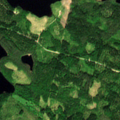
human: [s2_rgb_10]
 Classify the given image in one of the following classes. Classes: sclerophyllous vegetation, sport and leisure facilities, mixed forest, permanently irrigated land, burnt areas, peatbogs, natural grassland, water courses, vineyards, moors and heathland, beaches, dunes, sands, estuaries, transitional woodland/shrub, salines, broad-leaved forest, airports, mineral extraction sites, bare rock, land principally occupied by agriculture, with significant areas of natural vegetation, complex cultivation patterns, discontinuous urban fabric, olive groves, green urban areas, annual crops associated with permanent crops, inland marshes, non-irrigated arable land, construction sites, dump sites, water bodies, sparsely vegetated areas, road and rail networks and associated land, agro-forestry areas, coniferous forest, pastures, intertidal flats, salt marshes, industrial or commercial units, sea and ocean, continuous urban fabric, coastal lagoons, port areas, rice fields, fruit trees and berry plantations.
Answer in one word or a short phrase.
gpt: coniferous forest, mixed forest, water bodies